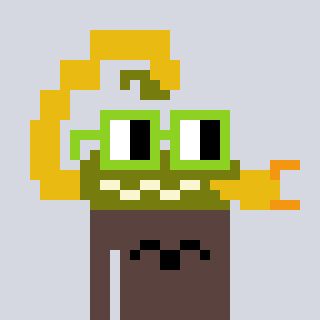
a pixel art character with square light green glasses, a scorpion-shaped head and a darkbrown-colored body on a cool background